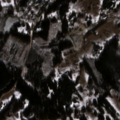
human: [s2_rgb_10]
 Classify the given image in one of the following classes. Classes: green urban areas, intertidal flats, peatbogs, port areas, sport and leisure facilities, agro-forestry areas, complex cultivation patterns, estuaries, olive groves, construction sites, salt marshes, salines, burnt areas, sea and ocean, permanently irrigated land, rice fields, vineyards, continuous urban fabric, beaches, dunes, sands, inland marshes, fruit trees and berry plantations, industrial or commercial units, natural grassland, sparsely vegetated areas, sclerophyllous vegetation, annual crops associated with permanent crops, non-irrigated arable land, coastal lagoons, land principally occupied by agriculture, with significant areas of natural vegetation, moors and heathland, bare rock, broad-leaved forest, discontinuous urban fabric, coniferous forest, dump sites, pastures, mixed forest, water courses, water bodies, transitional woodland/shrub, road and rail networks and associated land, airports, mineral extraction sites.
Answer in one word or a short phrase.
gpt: complex cultivation patterns, land principally occupied by agriculture, with significant areas of natural vegetation, coniferous forest, mixed forest